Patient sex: M
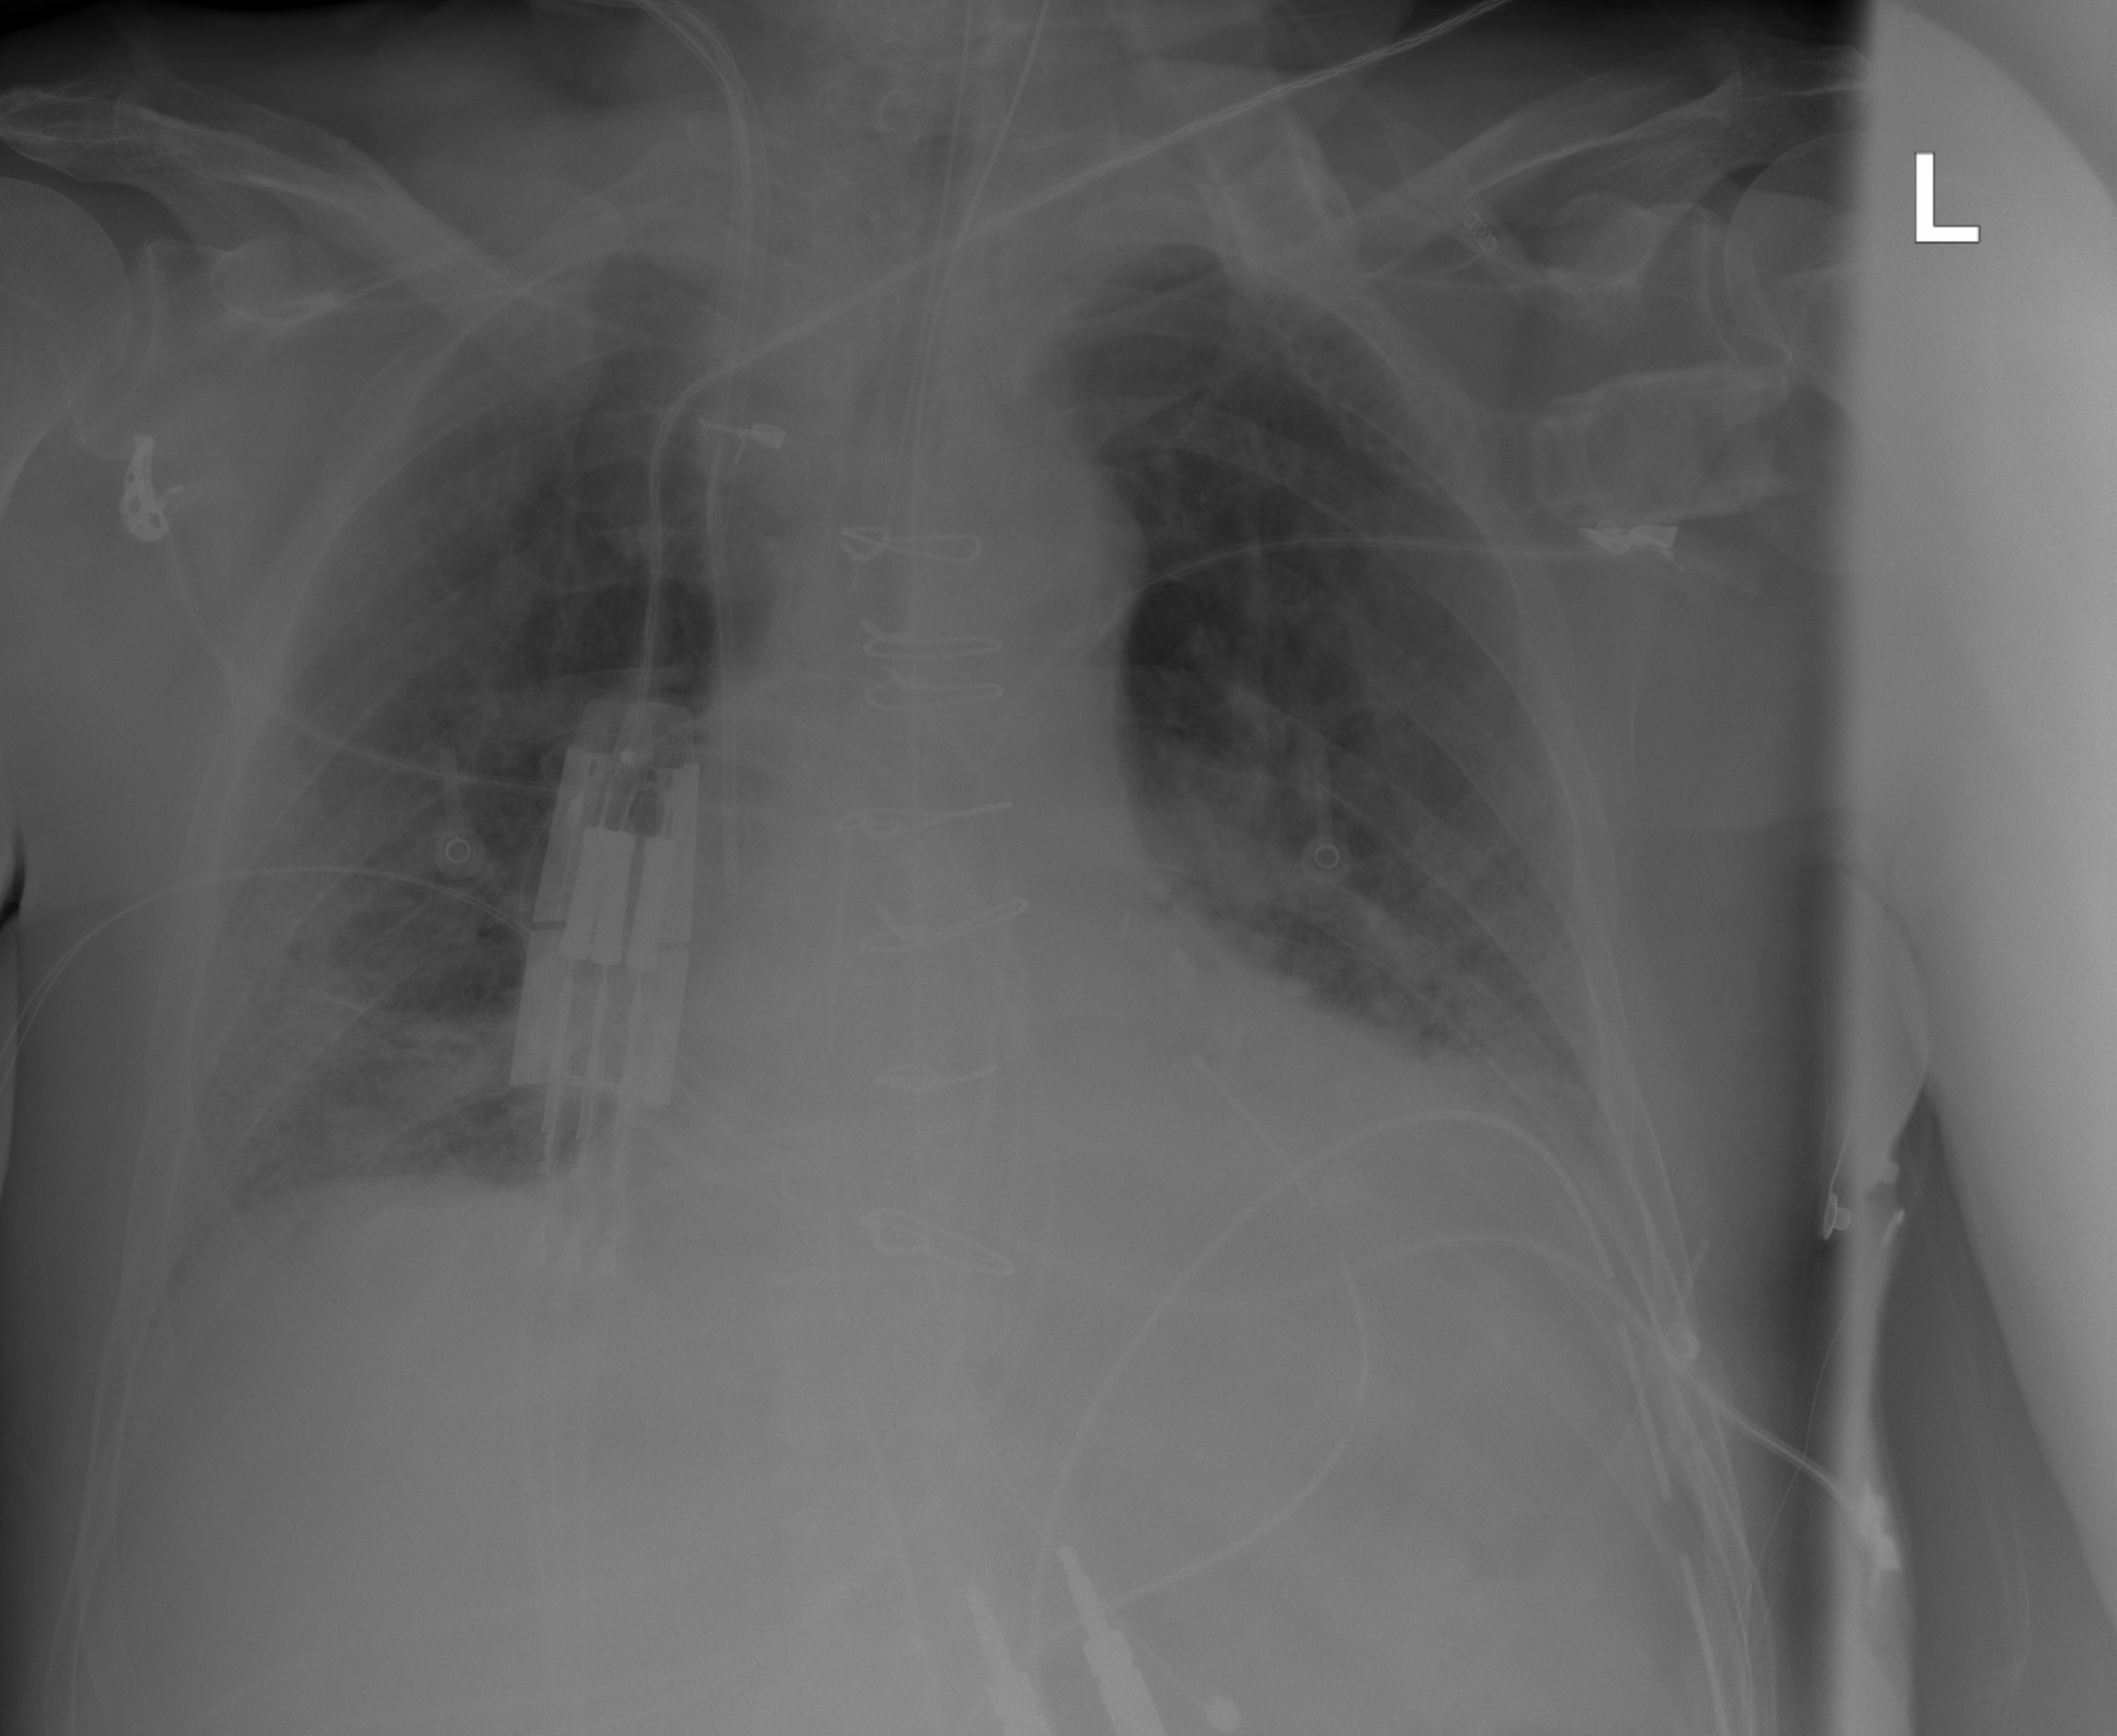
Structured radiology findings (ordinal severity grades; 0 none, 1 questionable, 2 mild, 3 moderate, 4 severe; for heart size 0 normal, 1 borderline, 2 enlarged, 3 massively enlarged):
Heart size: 2
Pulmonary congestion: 3
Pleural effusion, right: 2
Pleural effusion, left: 2
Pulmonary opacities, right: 2
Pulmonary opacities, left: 2
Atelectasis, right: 2
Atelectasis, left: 2